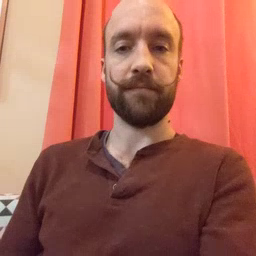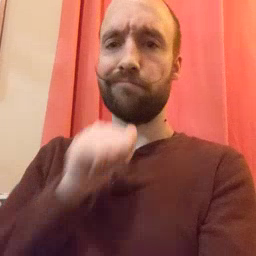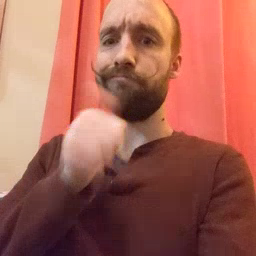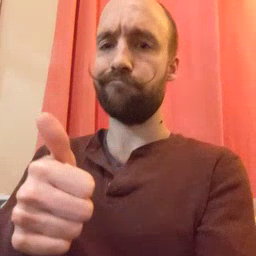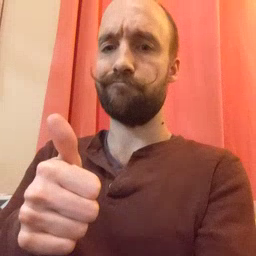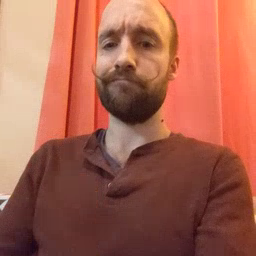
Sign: not